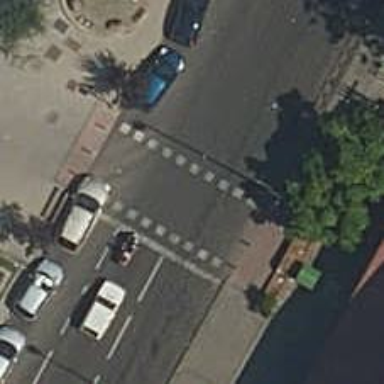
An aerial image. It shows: Zebra crossing with traffic signals.